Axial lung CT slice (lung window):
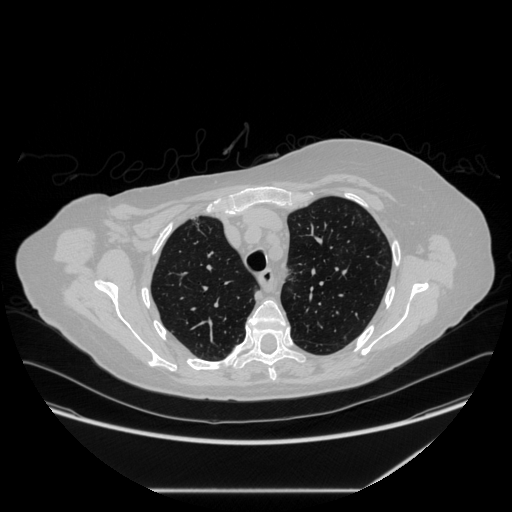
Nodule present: no